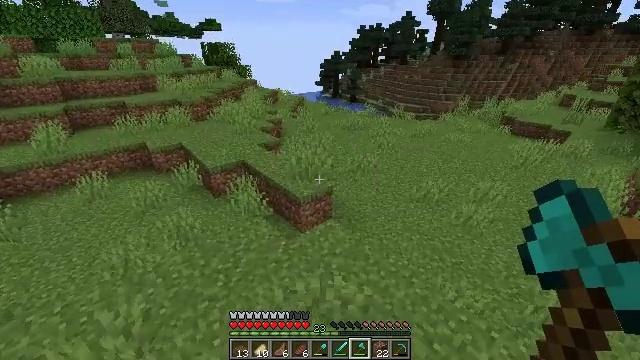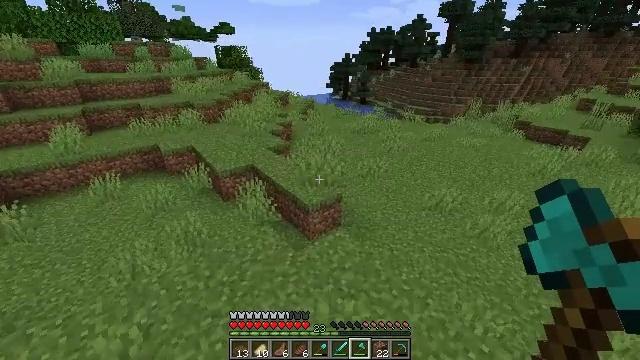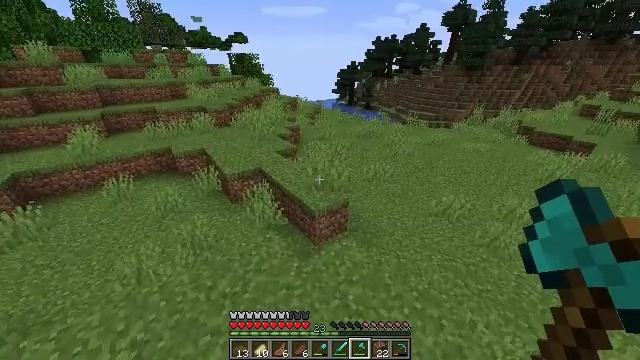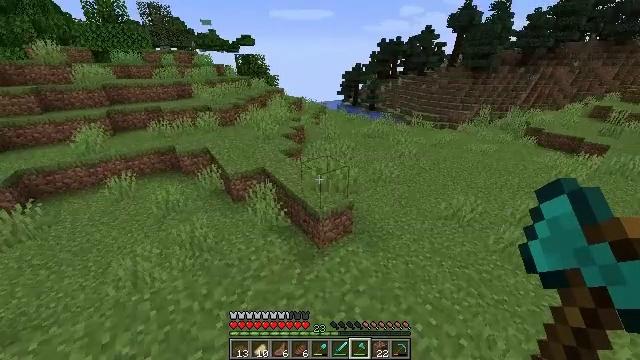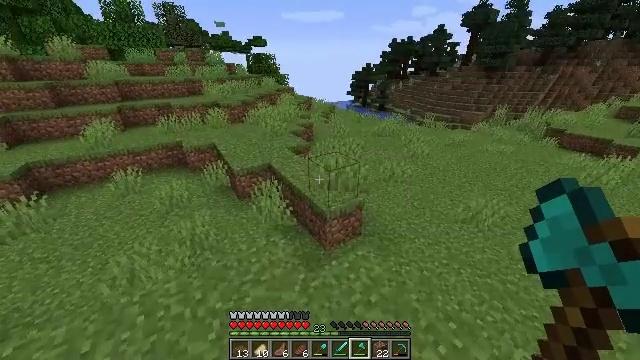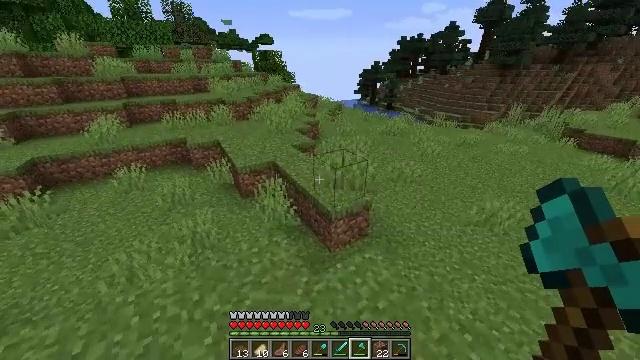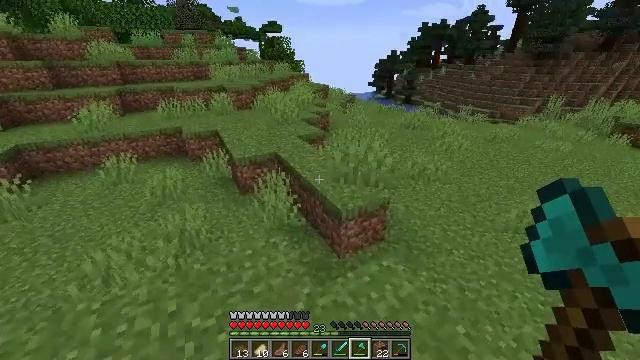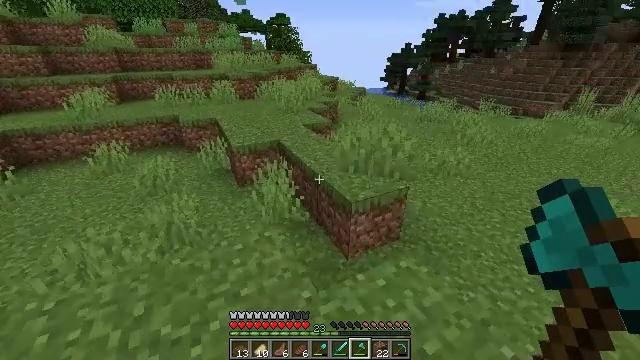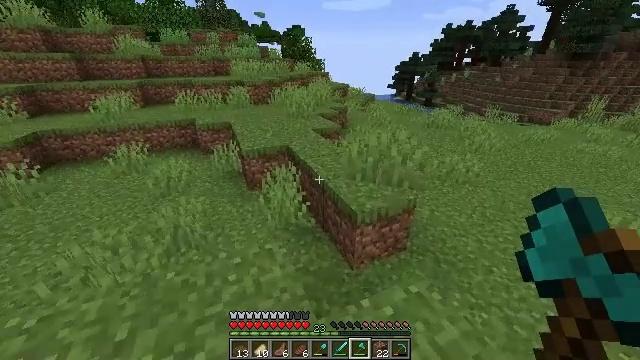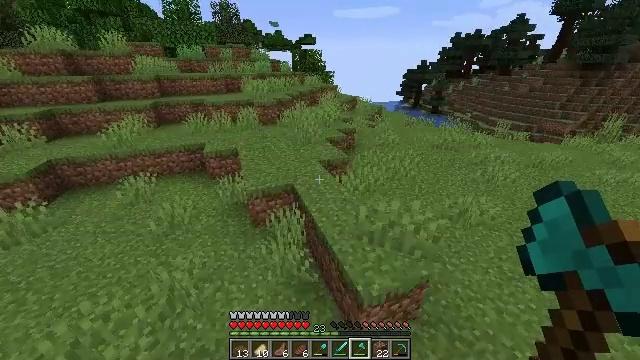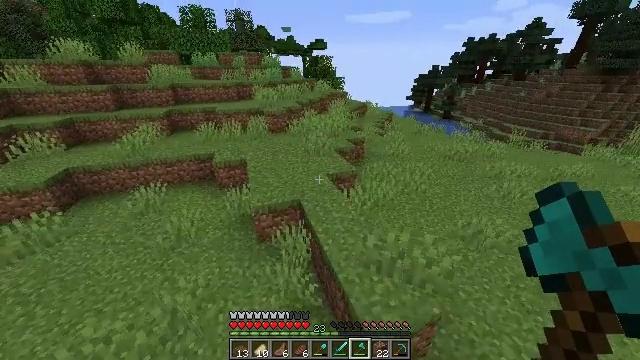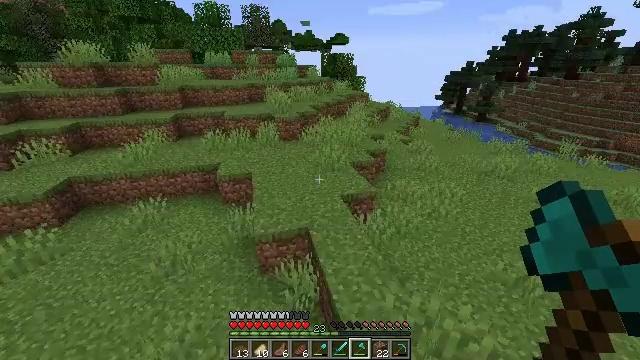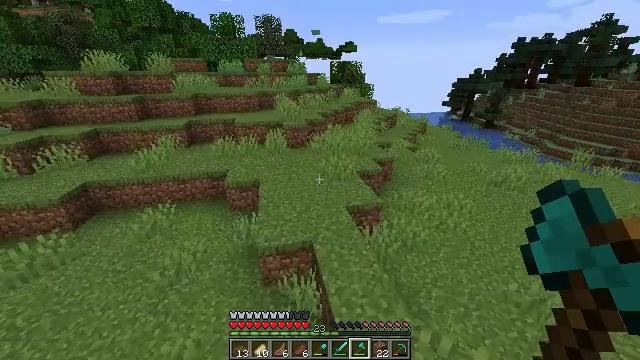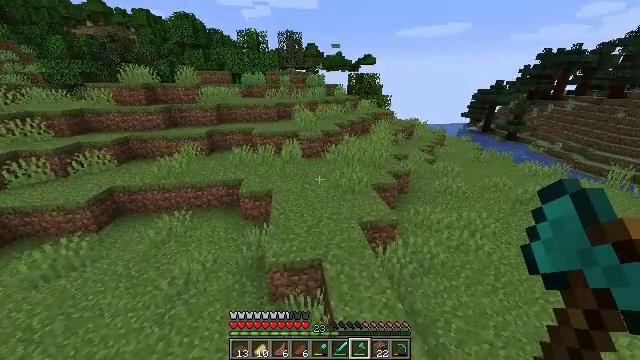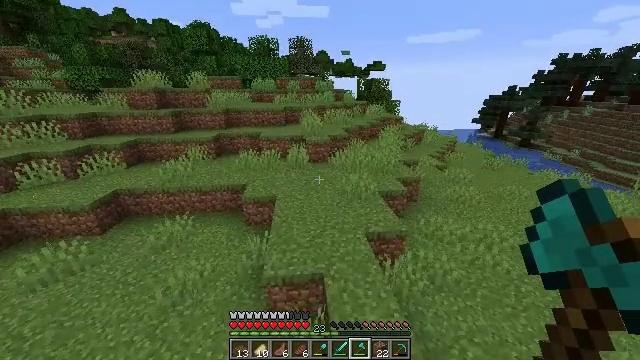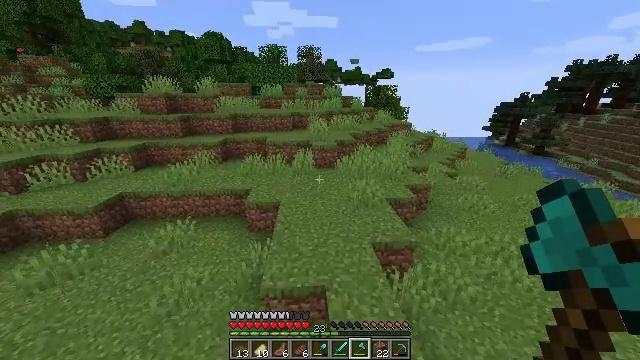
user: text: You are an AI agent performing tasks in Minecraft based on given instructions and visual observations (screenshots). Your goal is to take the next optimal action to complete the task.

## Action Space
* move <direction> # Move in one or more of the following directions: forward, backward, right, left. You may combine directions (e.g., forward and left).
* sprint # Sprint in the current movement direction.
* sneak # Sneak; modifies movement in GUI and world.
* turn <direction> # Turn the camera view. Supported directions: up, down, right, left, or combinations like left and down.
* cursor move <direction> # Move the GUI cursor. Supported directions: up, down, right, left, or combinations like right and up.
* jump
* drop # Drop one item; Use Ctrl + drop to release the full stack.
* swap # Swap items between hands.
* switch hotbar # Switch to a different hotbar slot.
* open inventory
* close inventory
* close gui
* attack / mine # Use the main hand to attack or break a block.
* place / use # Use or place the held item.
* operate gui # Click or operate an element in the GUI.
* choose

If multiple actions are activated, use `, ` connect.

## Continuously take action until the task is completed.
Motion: motion action
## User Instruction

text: Collect fern using your hands.
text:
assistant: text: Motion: move forward, turn left, jump
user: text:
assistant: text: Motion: move forward, turn left, jump
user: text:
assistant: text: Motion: move forward, turn left, jump
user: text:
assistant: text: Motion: move forward, turn left, jump
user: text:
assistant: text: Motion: move forward, turn left, jump
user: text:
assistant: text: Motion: move forward, turn left, jump
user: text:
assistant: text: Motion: move forward, turn left, jump
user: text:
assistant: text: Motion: move forward, sprint, turn left, jump
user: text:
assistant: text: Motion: move forward, sprint, turn left, jump
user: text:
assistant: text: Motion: move forward, sprint, turn left, jump
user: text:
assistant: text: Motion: move forward, sprint, turn left, jump
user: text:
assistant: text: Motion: move forward, turn left, jump
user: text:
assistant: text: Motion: move forward, turn left and up, jump
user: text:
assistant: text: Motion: move forward, turn left and up, jump
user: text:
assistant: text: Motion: move forward, turn left and up, jump
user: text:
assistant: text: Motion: move forward, turn up, jump
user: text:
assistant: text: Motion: move forward, turn left and up, jump
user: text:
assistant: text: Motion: move forward, jump
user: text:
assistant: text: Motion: move forward, jump
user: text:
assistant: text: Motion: move forward, sprint, jump
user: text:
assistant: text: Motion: move forward, sprint, jump
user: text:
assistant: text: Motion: move forward, sprint, jump
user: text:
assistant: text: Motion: move forward, sprint, jump
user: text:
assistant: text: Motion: move forward, sprint, jump
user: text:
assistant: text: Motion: move forward, jump
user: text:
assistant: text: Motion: move forward, jump
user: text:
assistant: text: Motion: move forward, jump
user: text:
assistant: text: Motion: move forward, jump
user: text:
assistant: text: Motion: move forward, jump
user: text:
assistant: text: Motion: move forward, jump